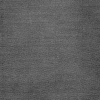
Atmospheric dust classification: dusty